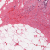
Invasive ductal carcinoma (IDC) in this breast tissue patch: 1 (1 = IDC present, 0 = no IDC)